Question: For Testimonials the user can create separate URL aliases these are saved in the table Testimonial.
So I've created the following route at the end of my routes file:
'''
get '*alias', to: 'testimonial#show', as: 'testimonial_show'
'''
This redirects to the testimonial controller show where I fetch the correct testimonial
Normally when I enter the url www.example.com/jobs it redirects to the correct jobs page but with the above (alias) line added it tries to redirect to to the testimonial controller instead of the jobs.
This is my route:
'''
mount Ckeditor::Engine => '/ckeditor'
# get "custom_page/testimonials"
match '/404', :to => 'home#not_found'
match '/422', :to => 'home#rejected'
match '/500', :to => 'home#server_error'
# resource :testimonial, :only => :index
get "testimonial", to: 'testimonial#index', as: 'testimonial_index'
get "testimonial/:id", to: 'testimonial#show', as: 'testimonial_show'
get "video_testimonial/:id", to: 'testimonial#show_video', as: 'video_testimonial_show'
get '/robots.txt' => 'home#robots'
get "custom_page/evp"
devise_for :users, :controllers => { :registrations => "registrations", :passwords => "passwords" }
devise_scope :user do
get "/users" => "registrations#new"
get "/users/password", to: "passwords#create"
end
as :user do
get "/login" => "home#index", :as => "new_user_session"
delete "/logout" => "devise/sessions#destroy"
end
# User created pages
resources :pages, :only => :show
resources :jobs, :only => [:show, :index, :create] do
resources :apply, :only => [:index, :create]
resources :share, :only => [:index, :create]
end
get "/quick_sign_in" => "quick_sign_in#index"
resources :apply, :only => :index do
collection { get 'add'}
end
namespace :user do
resource :profile, :only => [:show, :destroy, :update] do
get "remove", :on => :member
resources "attachments"
collection { get 'add_attachment'}
end
resources :applications, :only => [:index, :destroy] do
get "correspondence", :on => :collection
end
resources :jobs, :only => [:index, :create, :destroy]
end
root :to => 'home#index'
get '*alias', to: 'testimonial#show', as: 'testimonial_show'
'''
Visit the jobs pages, when I visit www.example.com/jobs with the global matcher added I get the following :
'''
No route matches {:controller=>"testimonial", :action=>"show", :id=>1, :locale=>:en}
'''
The log without the SQL part:
'''
[2014-06-10 09:37:08 +0200] Started GET "/jobs" for 127.0.0.1 at 2014-06-10 09:37:08 +0200
[2014-06-10 09:37:08 +0200] Rendered jobs/_search_sidebar.html.erb (4.3ms)
[2014-06-10 09:37:08 +0200] Rendered jobs/_jobs.html.erb (2.3ms)
[2014-06-10 09:37:08 +0200] Rendered jobs/_testimonial.html.erb (3.6ms)
[2014-06-10 09:37:08 +0200] Rendered jobs/index.html.erb within layouts/application (200.6ms)
[2014-06-10 09:37:08 +0200] Completed 500 Internal Server Error in 515.2ms
[2014-06-10 09:37:08 +0200]
ActionController::RoutingError (No route matches {:controller=>"testimonial", :action=>"show", :id=>1, :locale=>:en}):
app/views/jobs/_testimonial.html.erb:14:in '_app_views_jobs__testimonial_html_erb__481122295330206577_70303349814440'
app/views/jobs/index.html.erb:17:in '_app_views_jobs_index_html_erb__1584069629091687413_70303340318260'
'''

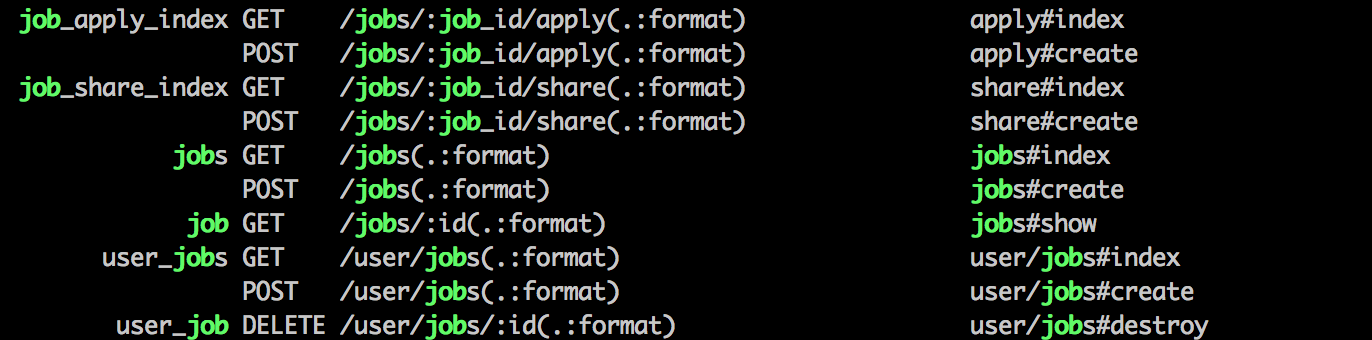
Answer: You can't have two named routes called 'testimonial_show'
You should change the second one (the globbed one) to something else...
'''
get '*alias', to: 'testimonial#show', as: 'testimonial_glob_show'
'''